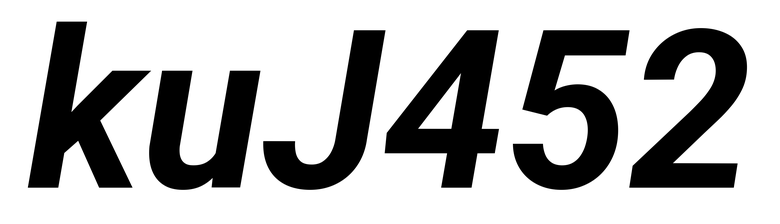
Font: Roboto-Italic_Bold_Italic